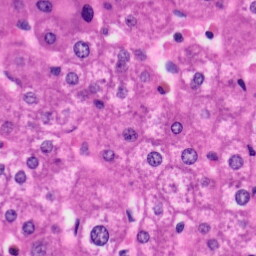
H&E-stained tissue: Liver